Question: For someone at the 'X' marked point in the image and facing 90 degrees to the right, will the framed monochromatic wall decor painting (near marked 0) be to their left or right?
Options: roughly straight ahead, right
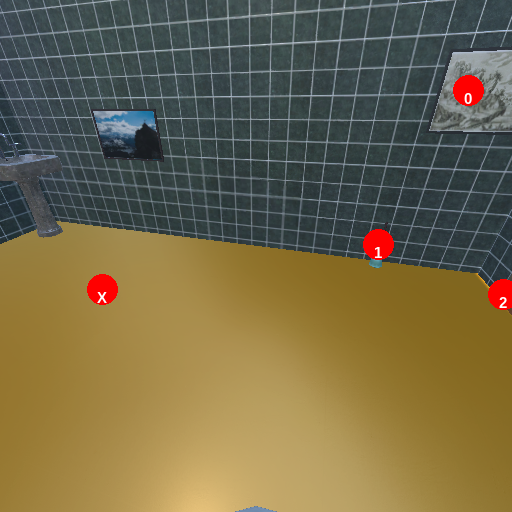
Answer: roughly straight ahead